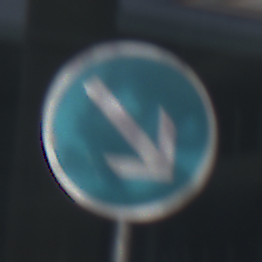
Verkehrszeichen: VorgeschriebeneVorbeifahrtRechts
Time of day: MorningAfternoon
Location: Outdoor (Urban)
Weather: PartlyCloudy
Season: NotSpecified
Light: Natural